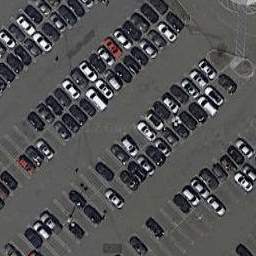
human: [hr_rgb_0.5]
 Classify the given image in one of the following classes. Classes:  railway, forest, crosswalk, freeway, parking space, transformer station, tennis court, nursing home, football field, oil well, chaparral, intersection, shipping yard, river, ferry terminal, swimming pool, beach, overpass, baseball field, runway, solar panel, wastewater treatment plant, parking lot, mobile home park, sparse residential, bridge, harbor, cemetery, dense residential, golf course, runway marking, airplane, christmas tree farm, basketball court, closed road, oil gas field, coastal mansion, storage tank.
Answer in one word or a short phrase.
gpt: parking lot